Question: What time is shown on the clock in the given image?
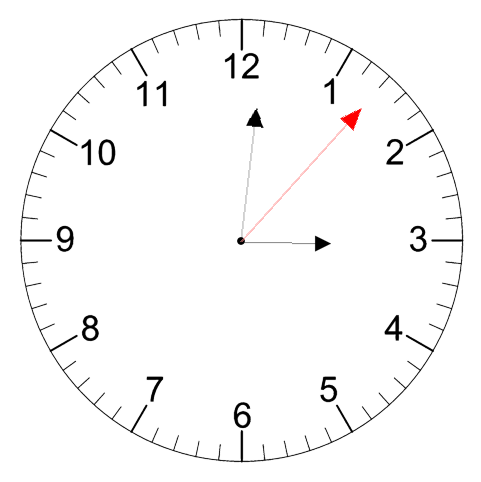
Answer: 03:01:07